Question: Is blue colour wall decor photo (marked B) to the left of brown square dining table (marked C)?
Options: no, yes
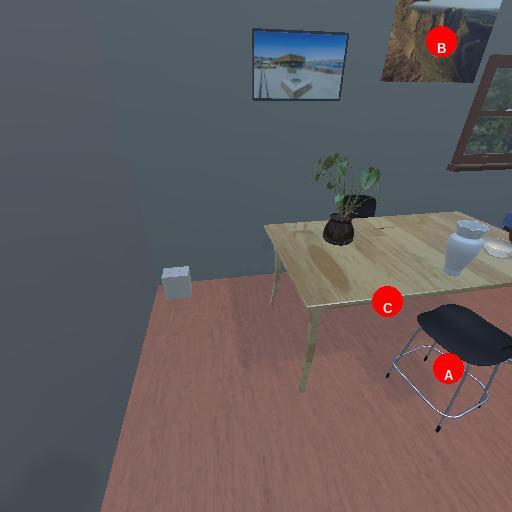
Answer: no